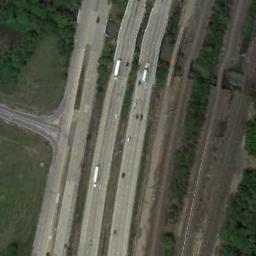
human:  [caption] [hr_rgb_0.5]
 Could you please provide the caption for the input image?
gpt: There was a line of white cars on the motorway .

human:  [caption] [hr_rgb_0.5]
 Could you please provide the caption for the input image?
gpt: Some freeways with a intersection go through the lawn and some cars are driving on freeways .

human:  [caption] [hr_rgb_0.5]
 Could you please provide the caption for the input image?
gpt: Several parallel freeways are surrounded by large green lawns with many cars on the freeway .

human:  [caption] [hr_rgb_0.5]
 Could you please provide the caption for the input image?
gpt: The freeway is next to lines of trees with some cars .

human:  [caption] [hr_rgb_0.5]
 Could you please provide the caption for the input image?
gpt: There are some bare lawns beside the freeway .